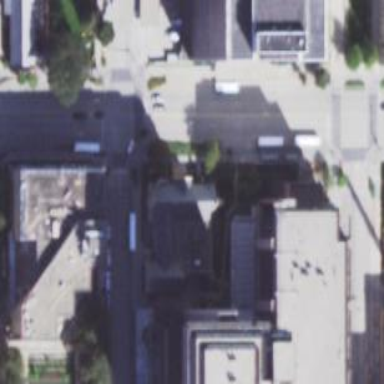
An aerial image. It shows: University school building.